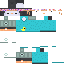
A female human skin with pale skin, wearing brown long hair dressed in a blue tshirt and black shorts, featuring a closed mouth.